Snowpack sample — Buffalo Mountain, Silverthorne, Colorado, USA (1/25/25, 10:11 AM MST)
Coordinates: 39.6222, -106.1139
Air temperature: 22 °F
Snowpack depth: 110 cm
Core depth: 40 cm
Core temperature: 46.4 °F
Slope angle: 12°, slope face: 102°
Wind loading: high
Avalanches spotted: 0
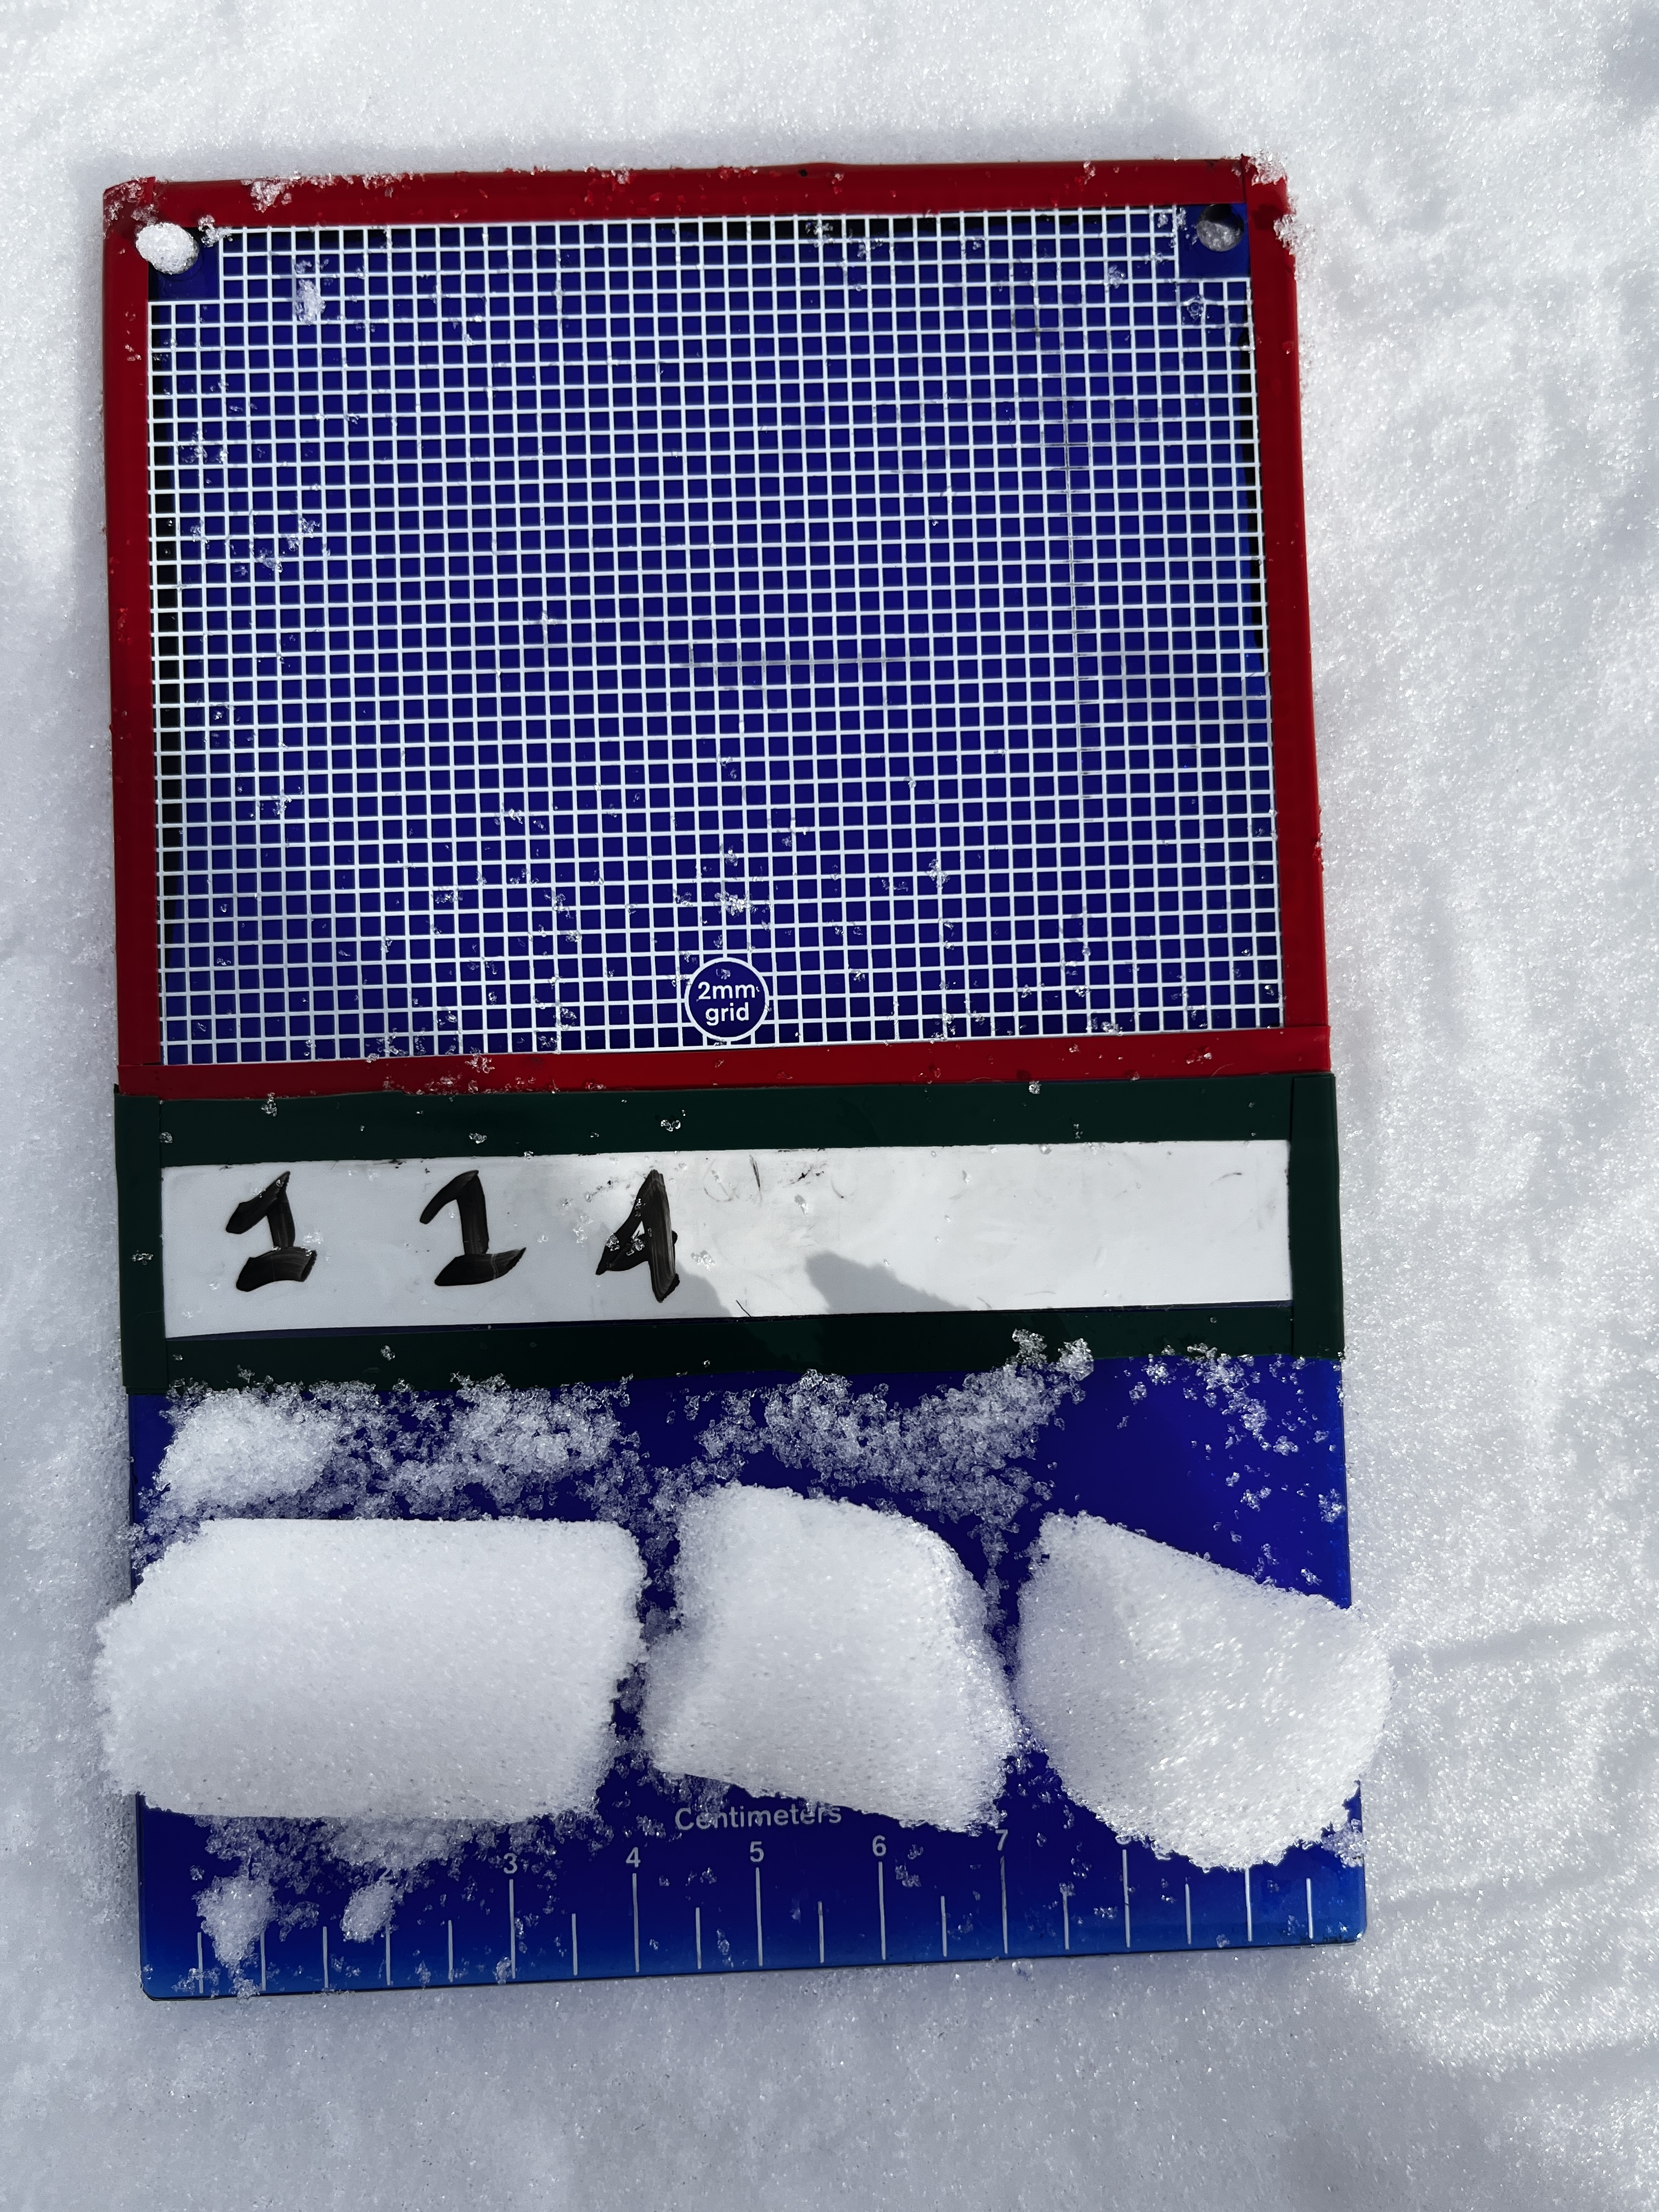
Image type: crystal_card
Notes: No avalanches nearby, collected on the outskirts of a fire break 15 meters from the treeline, on way to Buffalo and Red Mountain